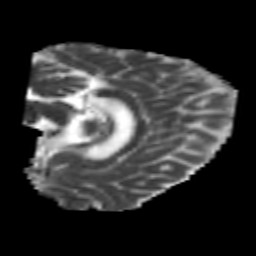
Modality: MD
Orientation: sagittal
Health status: healthy
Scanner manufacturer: philips
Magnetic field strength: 3 T
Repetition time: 6.964 s
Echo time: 0.092 s